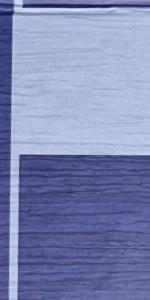
Label: Empty